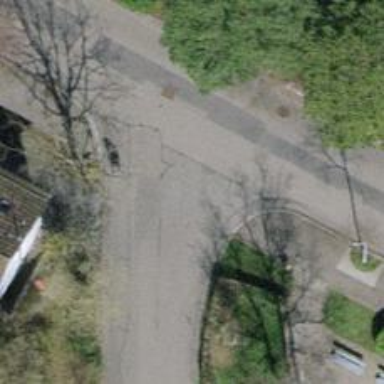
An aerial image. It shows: Unmarked crossing on the road.